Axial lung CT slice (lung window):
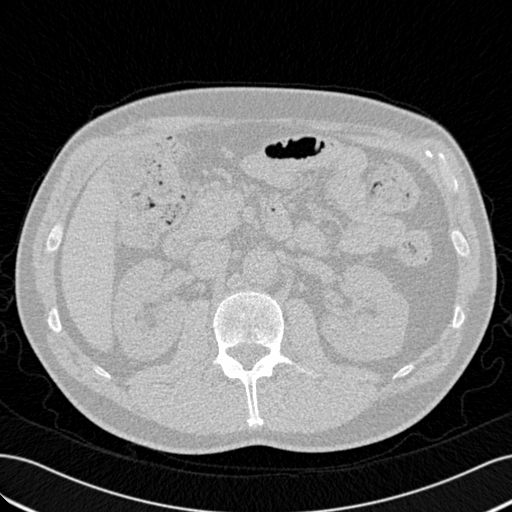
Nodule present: no